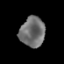
Tissue: prostate
Cell type: T cells
Senescence score: 0.3593
Nuclear area (px): 737
Mean DAPI intensity: 111.897